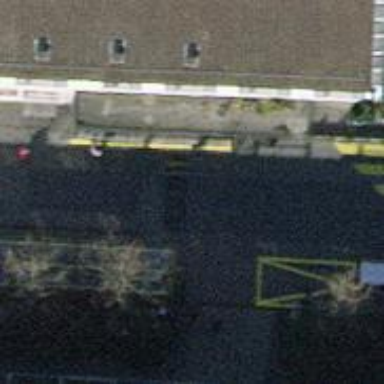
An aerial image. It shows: Post box is visible.